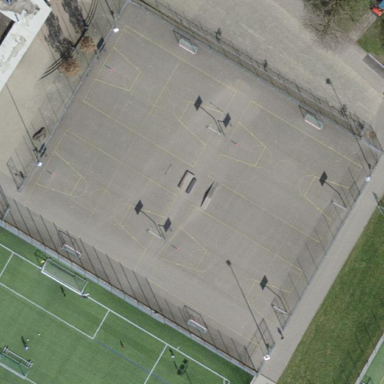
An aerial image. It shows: Basketball court on leisure land pitch.